Question: Drop down menu broken on Windows Chrome. Works perfectly fine on MAC Chrome and the letters aren't cut off. The problem:

The word, select, should be completely visible.
The CSS is basic:
'''
.form-control {
height: 30px;
width: 50%;
padding: 8px 12px;
font-size: 13px;
}
'''
With standard bootstrap.
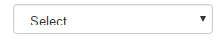
Answer: 'height: 30px;' is likely your issue.
A quick look at the default '.form-control' in my Chrome inspector shows the elements as being 34px high. You've made the '.form-control' elements too small to display the entirety of their contents.
In general, you should avoid explicitly setting the height of these.